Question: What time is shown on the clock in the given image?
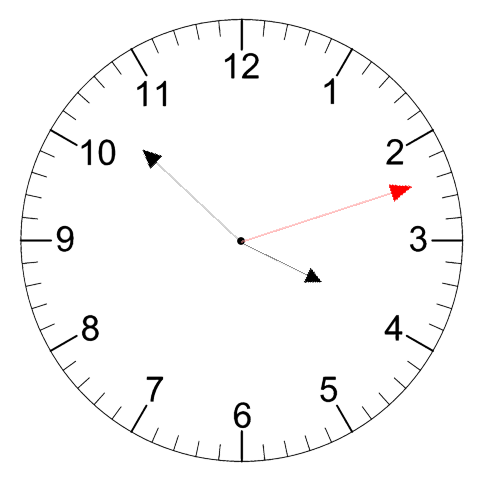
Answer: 03:52:12